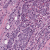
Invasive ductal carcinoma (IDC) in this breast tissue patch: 1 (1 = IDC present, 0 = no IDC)